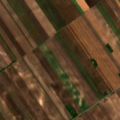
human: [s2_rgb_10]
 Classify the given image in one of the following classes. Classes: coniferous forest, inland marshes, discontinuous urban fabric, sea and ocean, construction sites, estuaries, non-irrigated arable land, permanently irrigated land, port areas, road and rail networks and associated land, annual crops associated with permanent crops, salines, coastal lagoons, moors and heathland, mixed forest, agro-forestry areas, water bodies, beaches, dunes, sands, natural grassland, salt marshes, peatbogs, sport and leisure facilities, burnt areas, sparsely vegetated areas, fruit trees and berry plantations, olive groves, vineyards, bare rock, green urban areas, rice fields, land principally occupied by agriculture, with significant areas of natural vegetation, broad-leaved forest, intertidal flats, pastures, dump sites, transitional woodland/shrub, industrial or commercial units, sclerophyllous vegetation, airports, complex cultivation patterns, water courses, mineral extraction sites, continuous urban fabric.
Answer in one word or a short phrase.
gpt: non-irrigated arable land